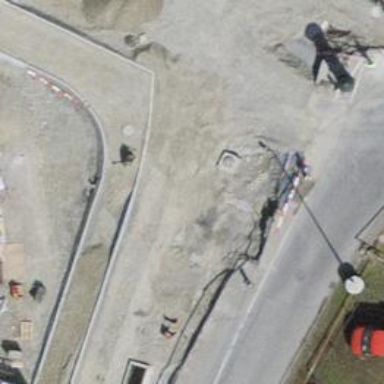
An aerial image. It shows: Asphalt cycleway with crossing.